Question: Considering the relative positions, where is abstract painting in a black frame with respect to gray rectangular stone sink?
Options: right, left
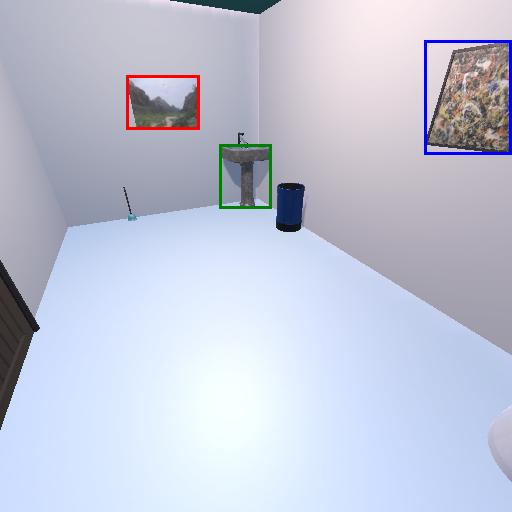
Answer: right